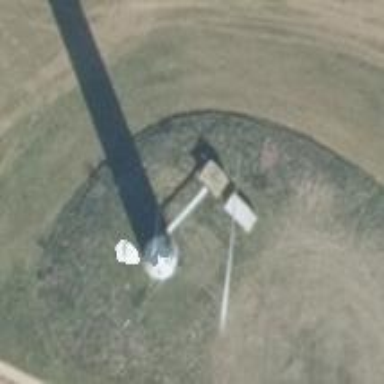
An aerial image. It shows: Wind generator with horizontal axis. The generator is wind turbine.